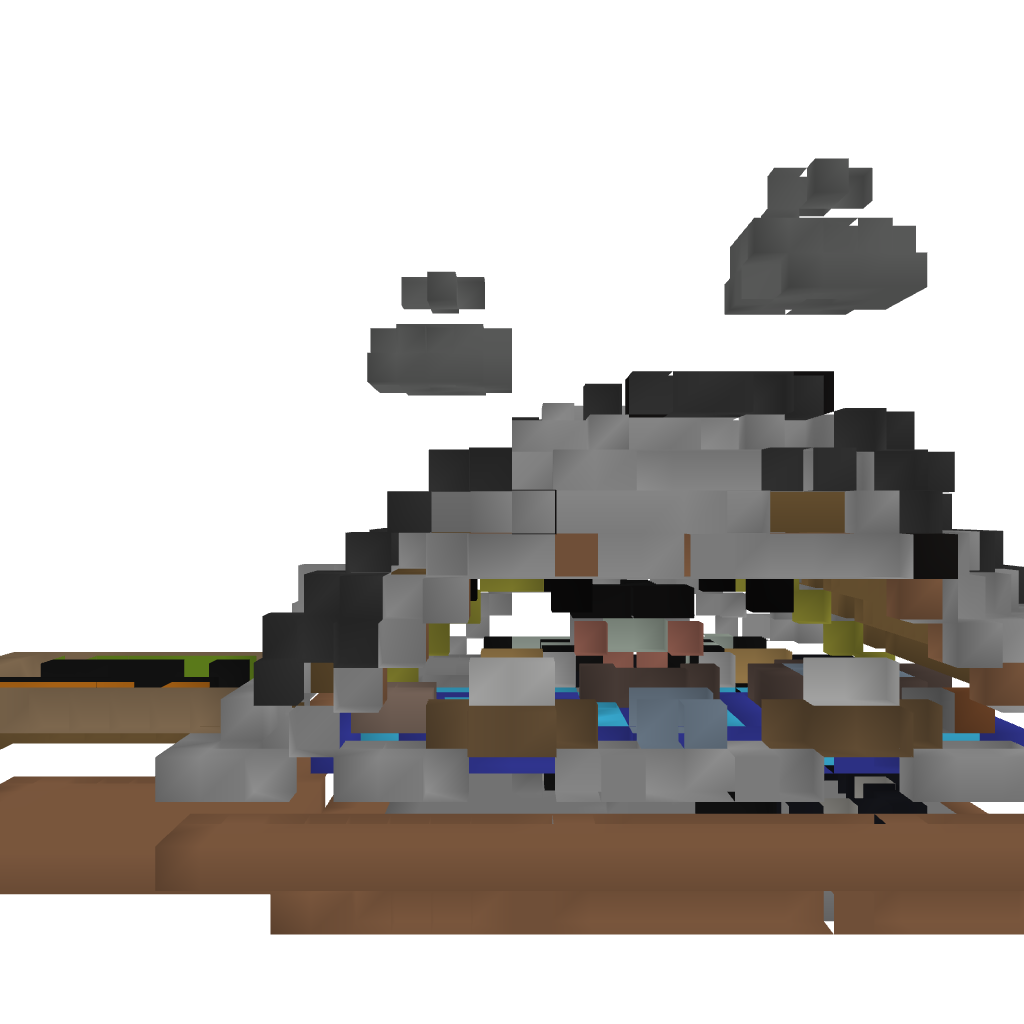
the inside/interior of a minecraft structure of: Hobbit House w/ secret room